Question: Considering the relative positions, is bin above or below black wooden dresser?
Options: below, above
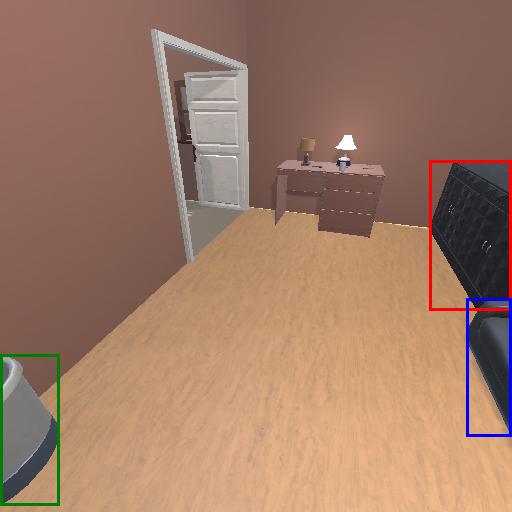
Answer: below